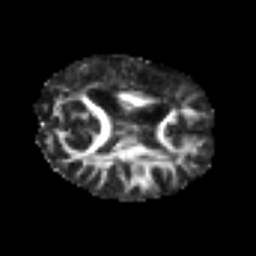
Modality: FA
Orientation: axial
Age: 39
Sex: female
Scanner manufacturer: siemens
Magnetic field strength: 3 T
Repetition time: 6.1 s
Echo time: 0.101 s